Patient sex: M
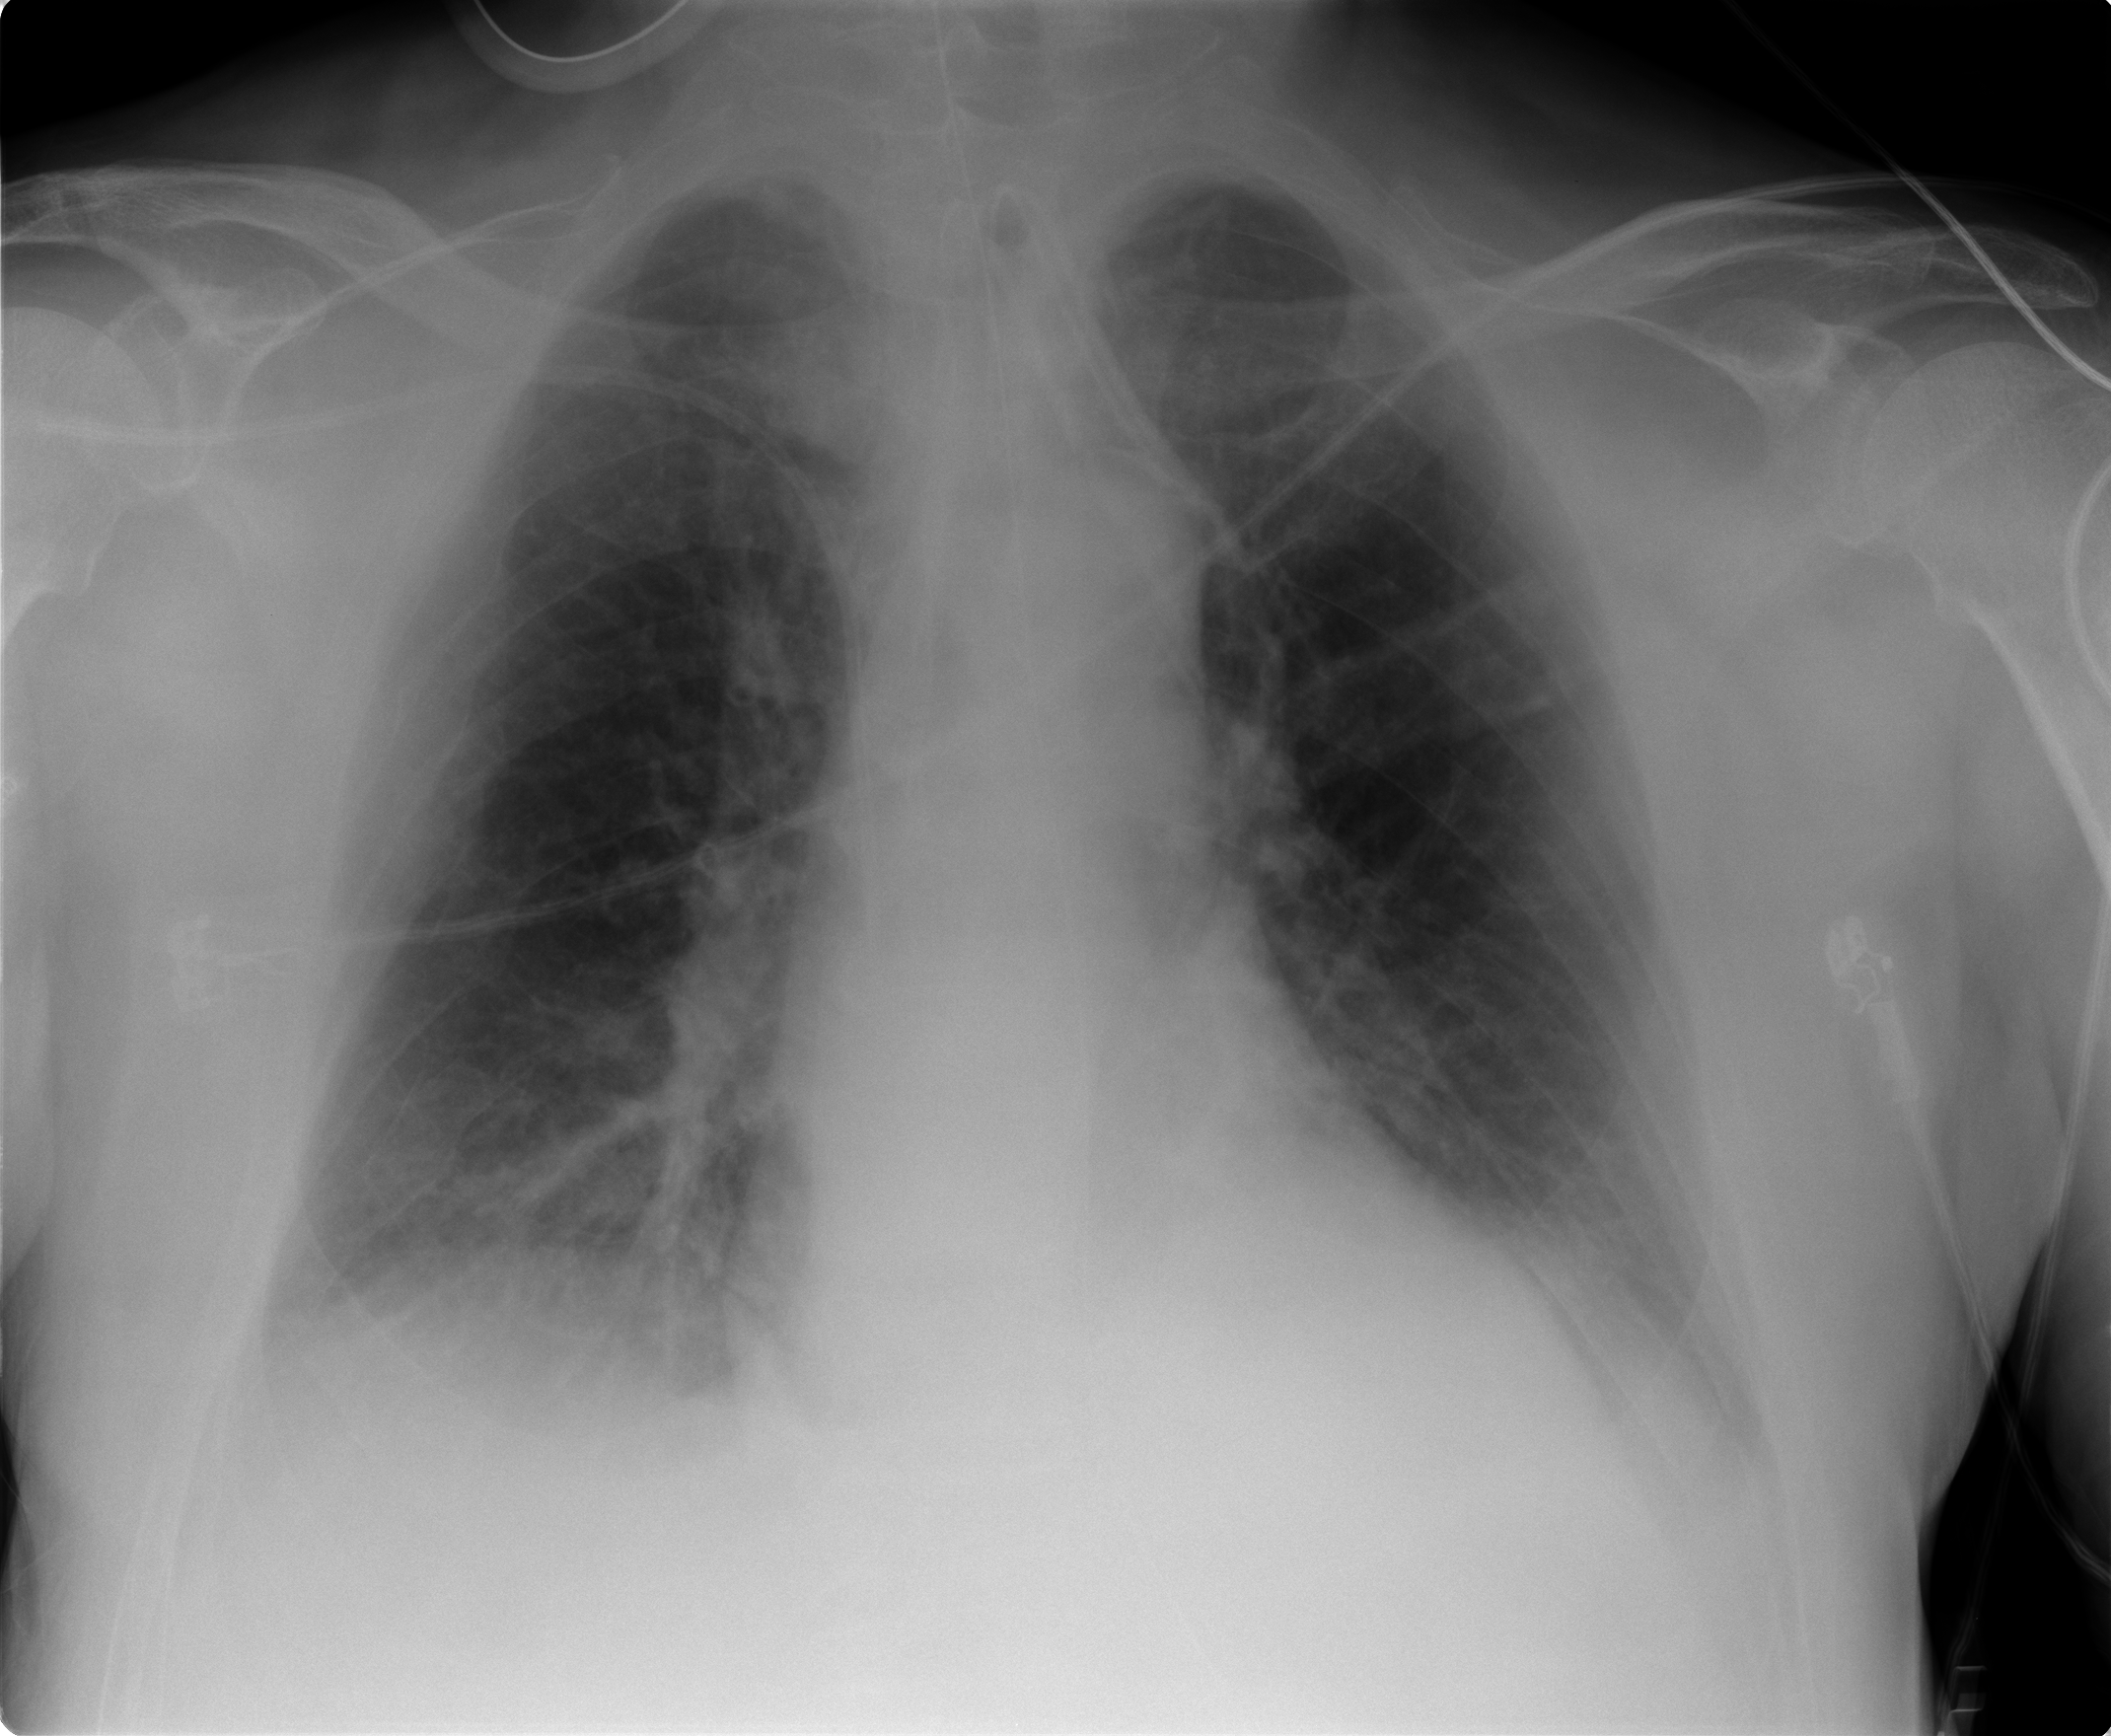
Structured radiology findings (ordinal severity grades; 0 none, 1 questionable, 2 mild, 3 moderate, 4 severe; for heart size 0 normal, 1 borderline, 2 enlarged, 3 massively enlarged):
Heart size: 2
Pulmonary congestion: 2
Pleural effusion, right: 0
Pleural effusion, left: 0
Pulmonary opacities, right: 3
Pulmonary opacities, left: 3
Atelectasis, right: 2
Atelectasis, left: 1